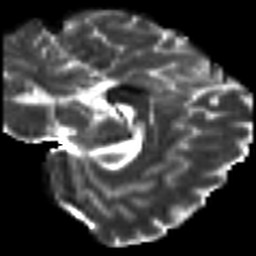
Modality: T2w
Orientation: sagittal
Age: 21
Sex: female
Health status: ill
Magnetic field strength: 3 T
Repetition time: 8.4 s
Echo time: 0.0926 s